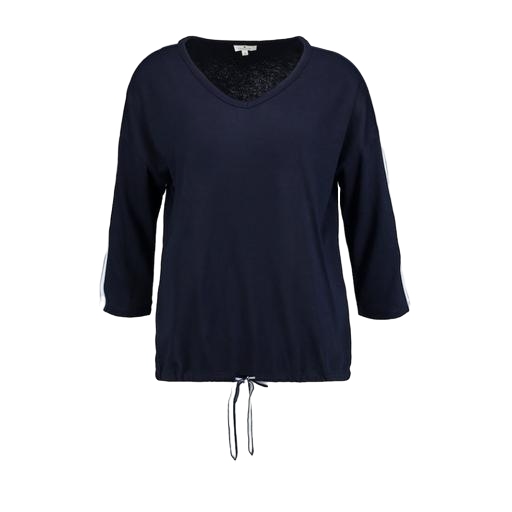
drawstring jersey t-shirt, blue plus size printed t-shirt only macy, blue v-neck top only macy, white background